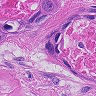
Metastatic tissue present: yes